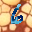
Label: 6